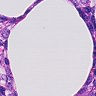
Metastatic tissue present: yes